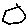
Label: hexagon